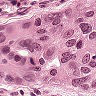
Metastatic tissue present: yes